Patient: sex M, age 48
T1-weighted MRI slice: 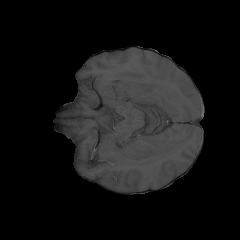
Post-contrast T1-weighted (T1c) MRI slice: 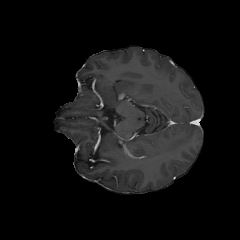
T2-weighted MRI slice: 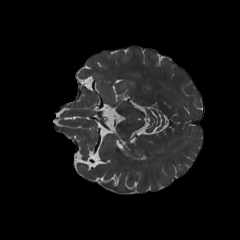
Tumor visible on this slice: no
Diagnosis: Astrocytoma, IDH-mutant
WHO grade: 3